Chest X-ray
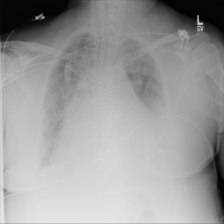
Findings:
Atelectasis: negative
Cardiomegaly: negative
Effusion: negative
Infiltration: negative
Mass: negative
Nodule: negative
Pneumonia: negative
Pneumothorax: negative
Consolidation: negative
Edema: negative
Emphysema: negative
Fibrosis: negative
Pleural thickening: negative
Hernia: negative